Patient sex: M
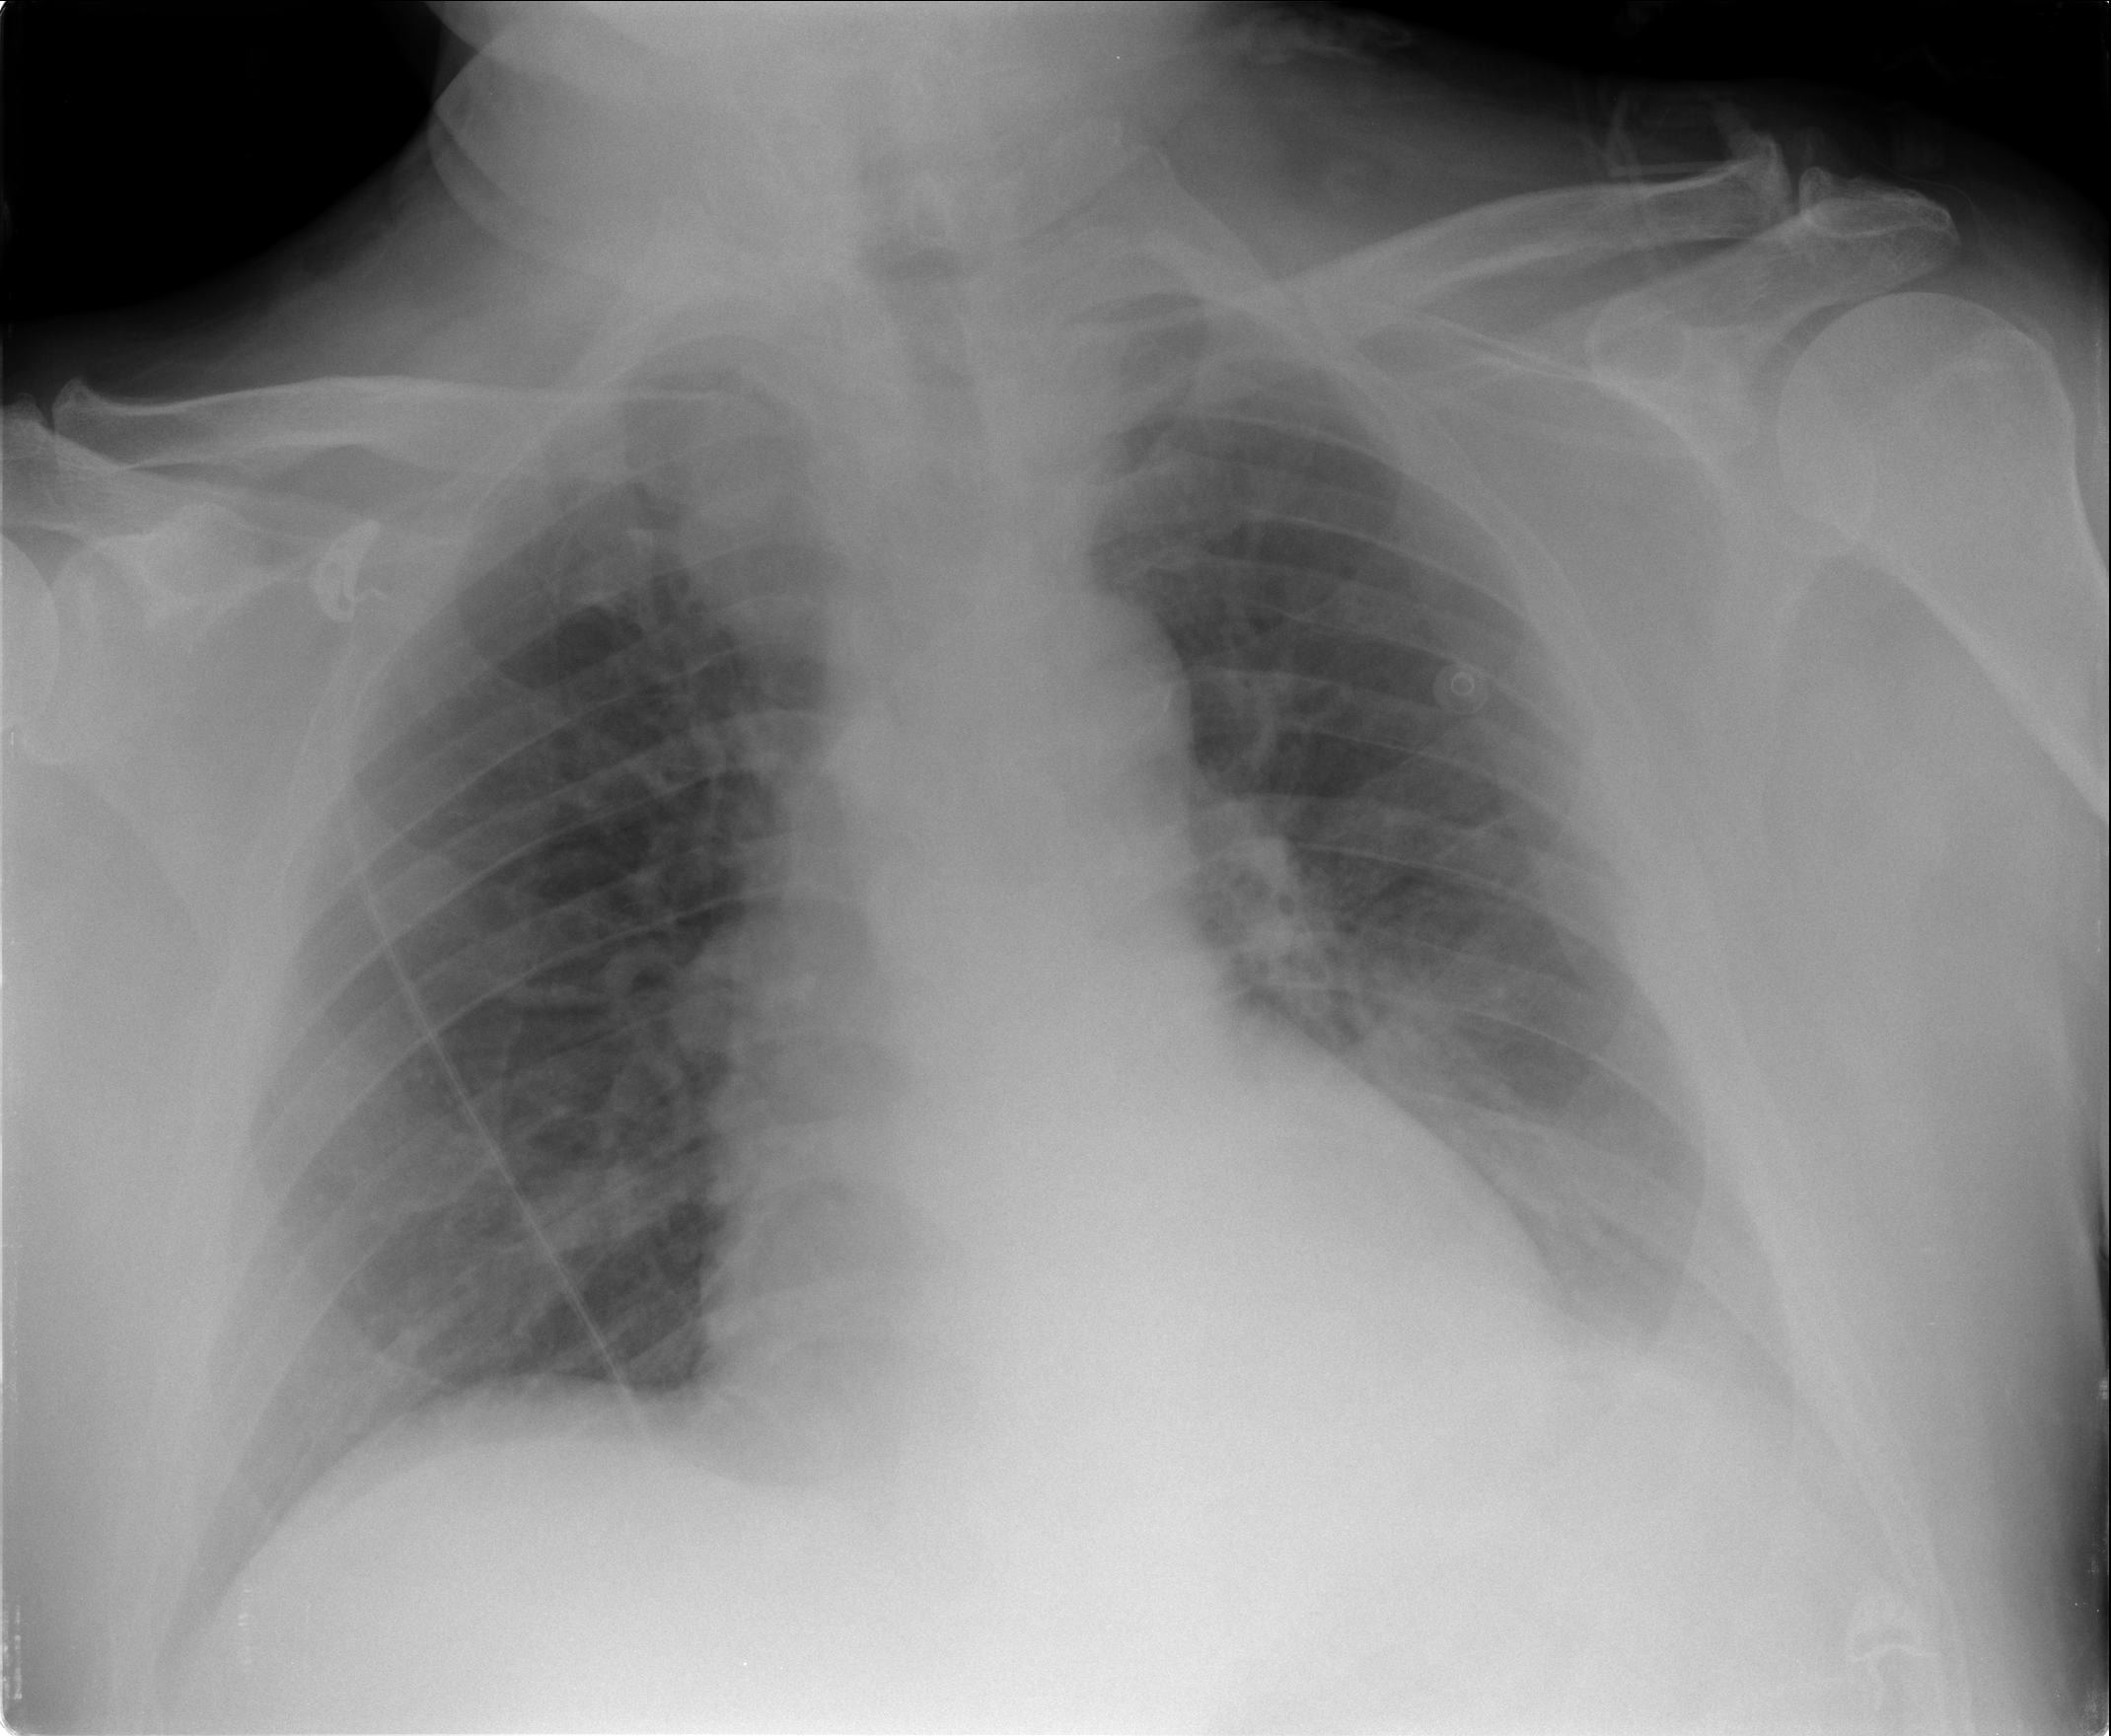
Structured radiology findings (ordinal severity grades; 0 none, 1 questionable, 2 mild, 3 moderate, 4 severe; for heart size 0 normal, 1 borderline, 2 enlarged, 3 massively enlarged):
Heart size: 0
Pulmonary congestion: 0
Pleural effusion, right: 1
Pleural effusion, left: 2
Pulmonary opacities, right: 0
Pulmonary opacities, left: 0
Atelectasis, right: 2
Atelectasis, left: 2